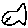
Label: fish